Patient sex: M
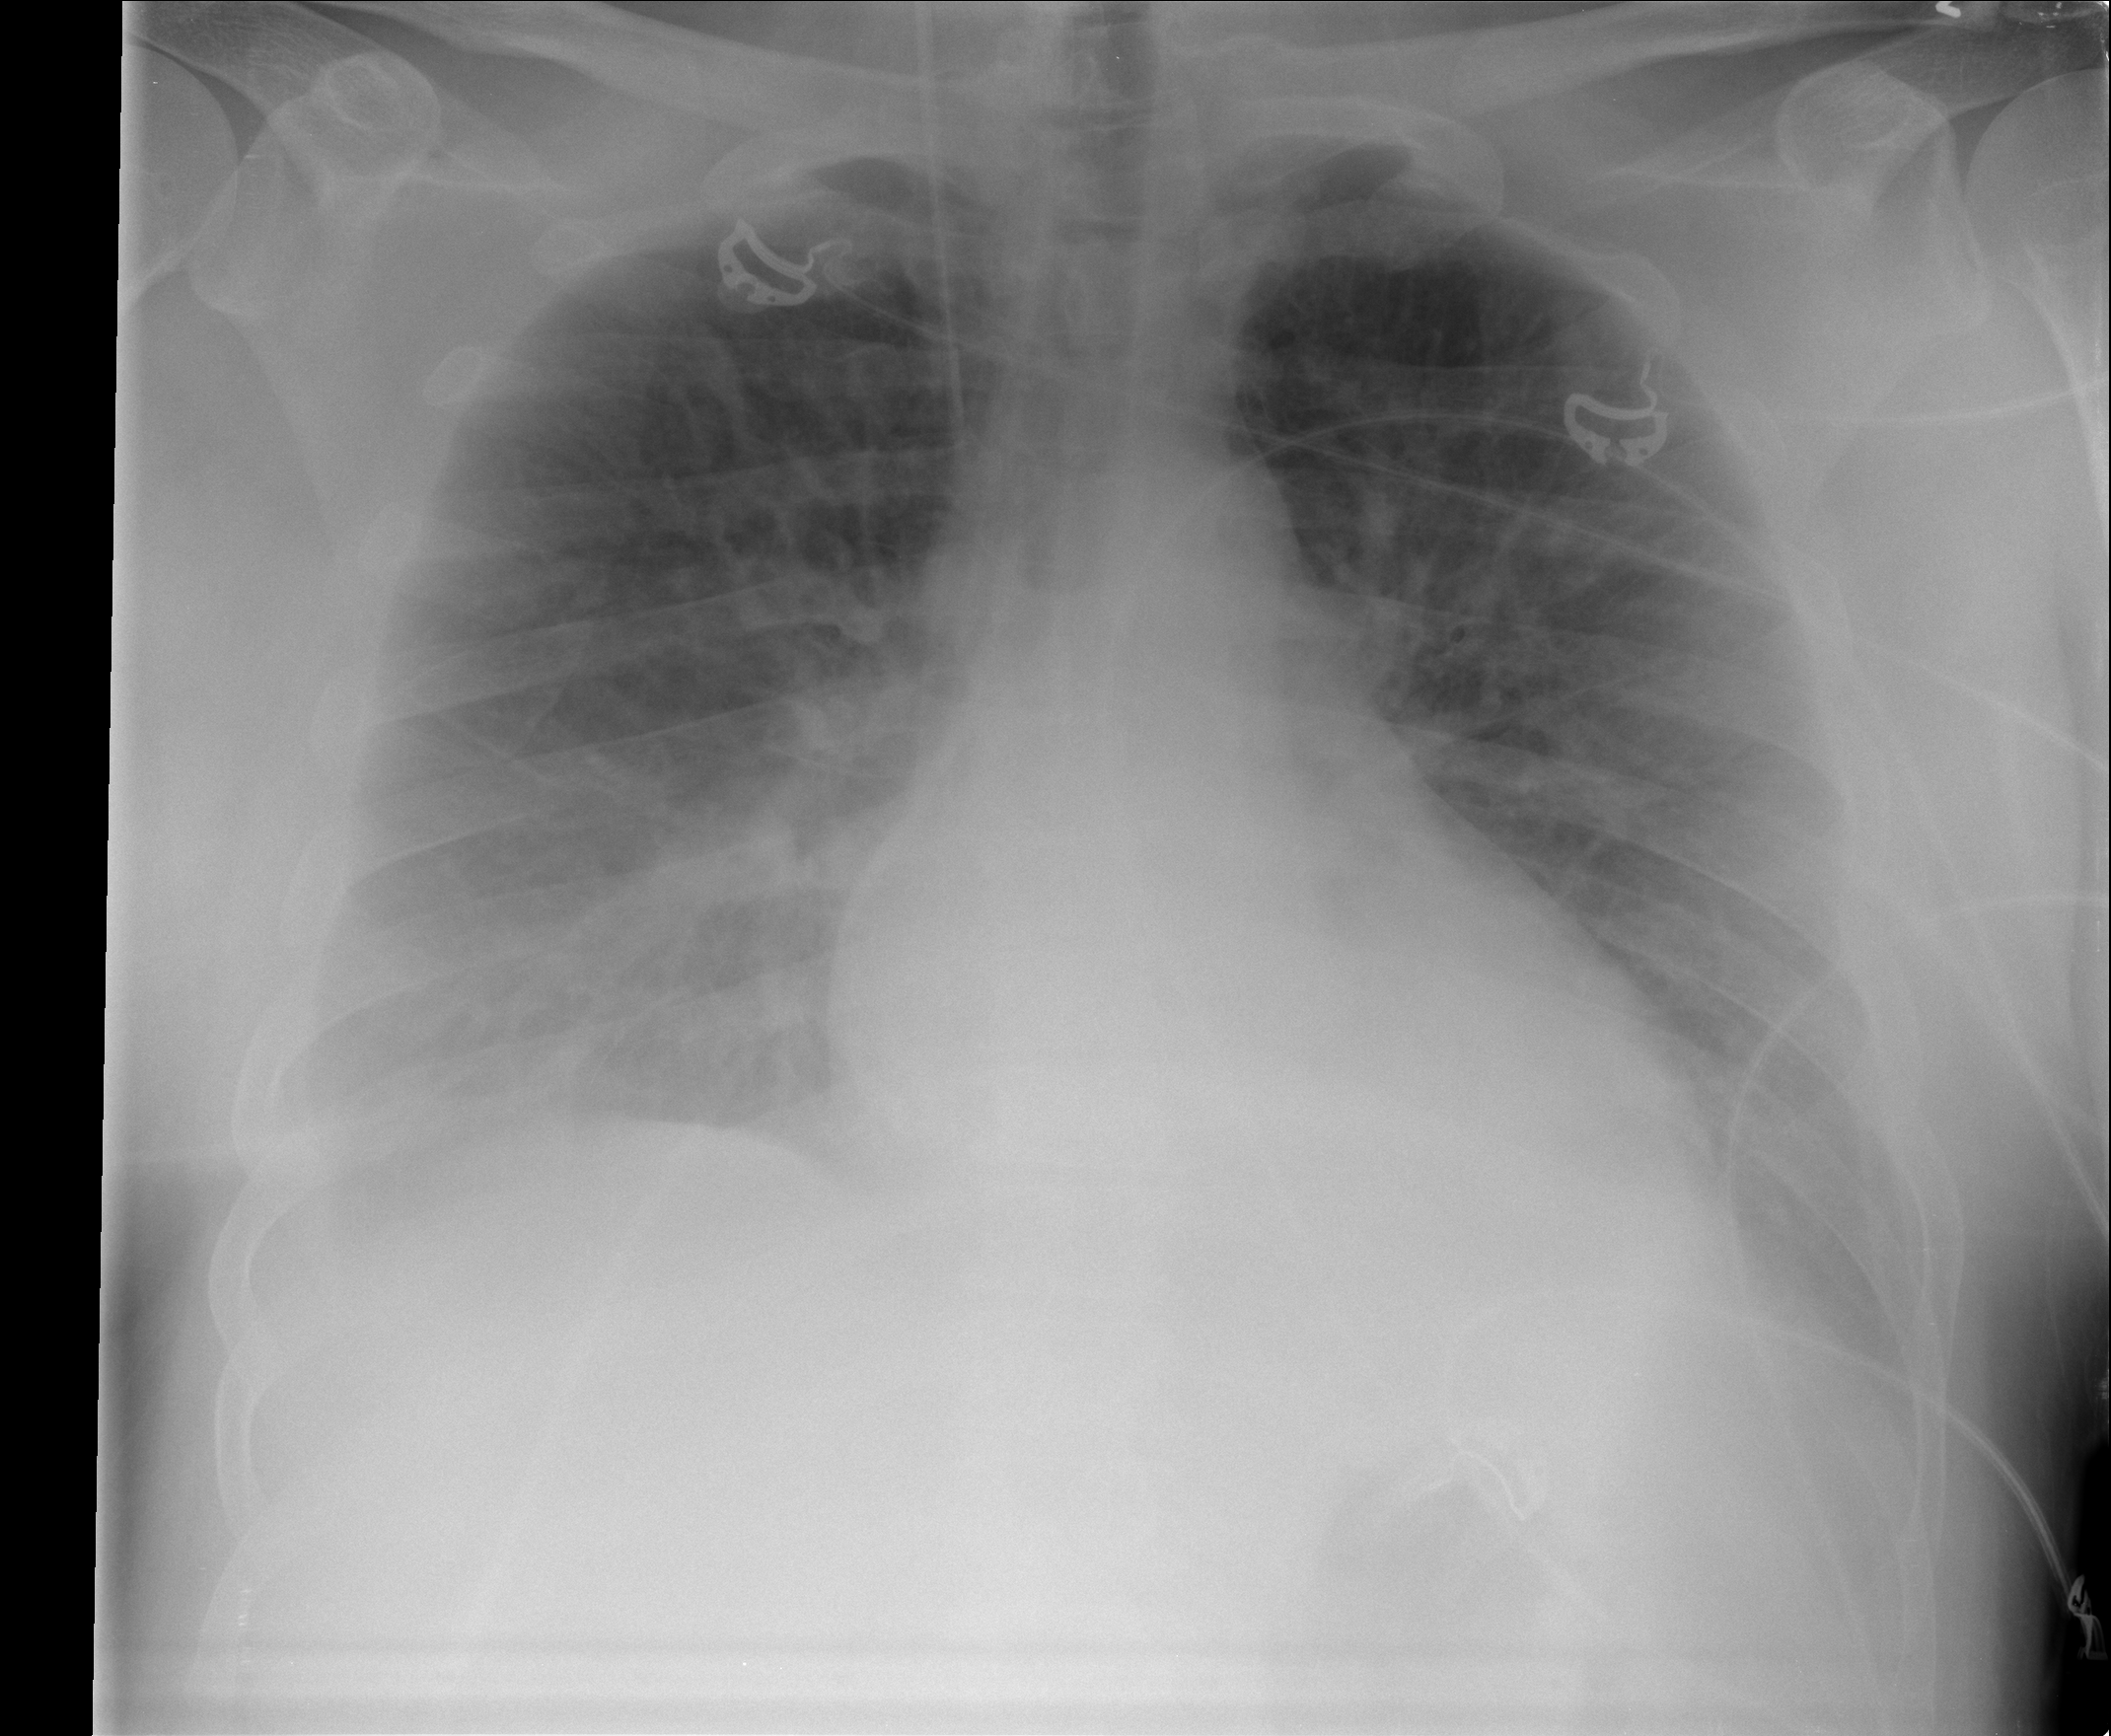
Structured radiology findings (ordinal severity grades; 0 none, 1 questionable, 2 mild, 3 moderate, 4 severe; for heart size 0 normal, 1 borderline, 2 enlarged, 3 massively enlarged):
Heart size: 1
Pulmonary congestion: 3
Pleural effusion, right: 3
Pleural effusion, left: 2
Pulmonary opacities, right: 1
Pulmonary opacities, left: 1
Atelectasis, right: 3
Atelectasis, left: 3